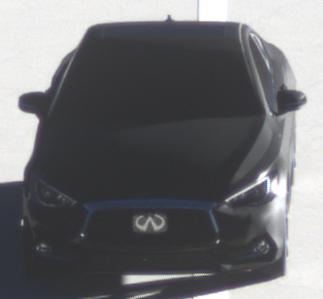
Make: Infiniti
Model: Q60 2.0t
Detailed model: Q60 (V37)
Model produced from: 2016/10
Model produced until: 2018/08
Doors: 2
Color: black
Road condition: dry road
Daytime: sunrise or sunset
Contrast: high contrast